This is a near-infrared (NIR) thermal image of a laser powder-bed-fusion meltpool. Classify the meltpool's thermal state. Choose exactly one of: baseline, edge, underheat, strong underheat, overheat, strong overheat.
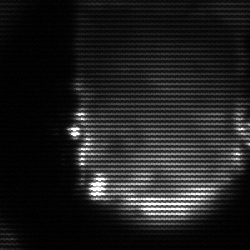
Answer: baseline